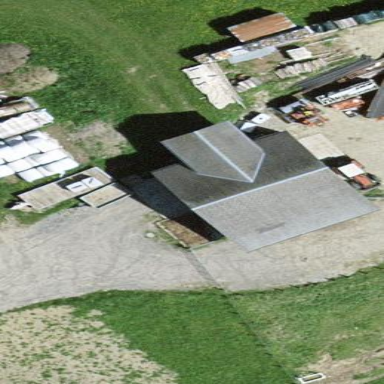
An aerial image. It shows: Farm auxiliary building.